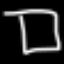
Label: square